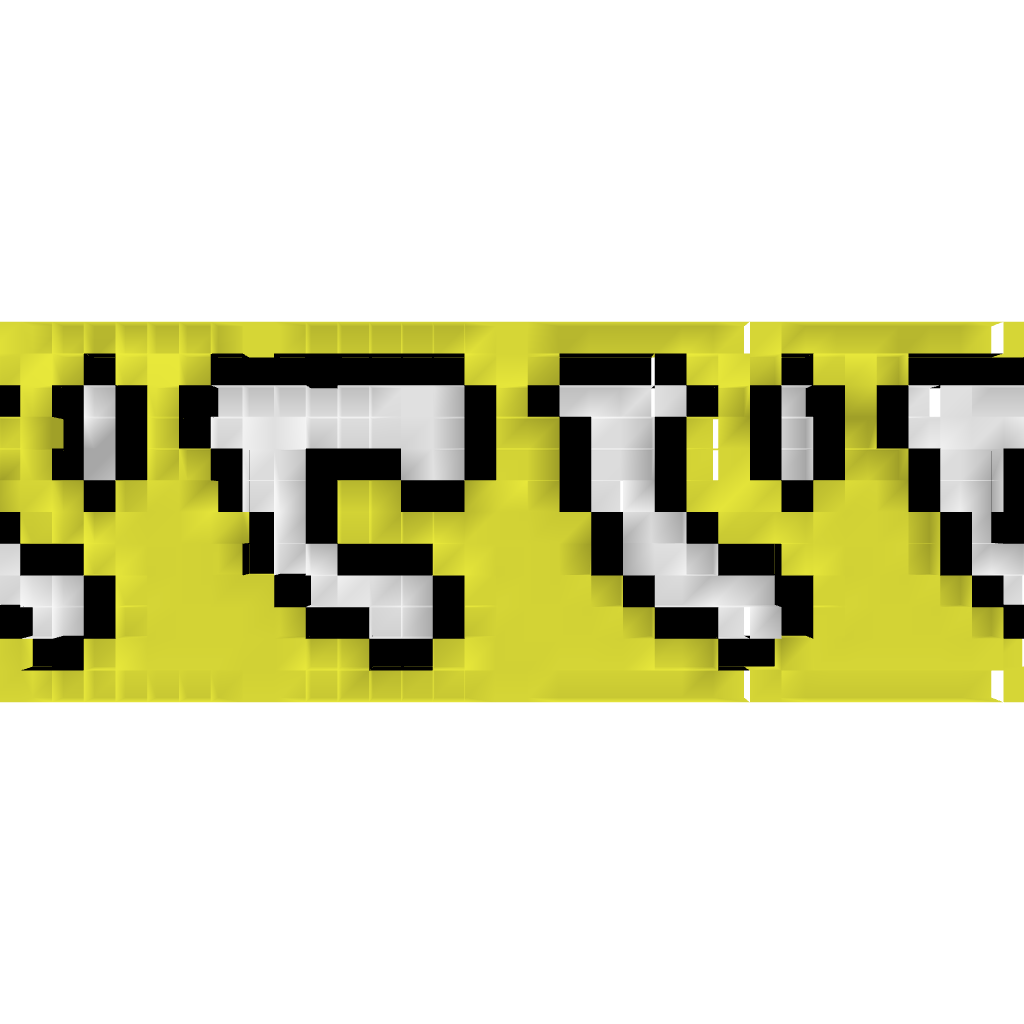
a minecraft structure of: Fooly Cooly bad low quality